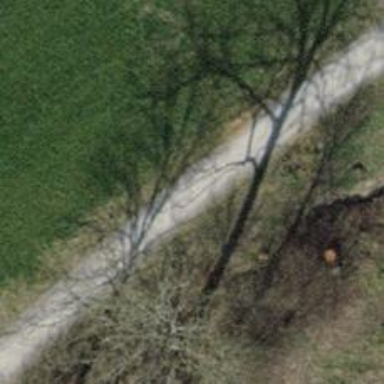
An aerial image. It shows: Footway with surface of fine gravel.